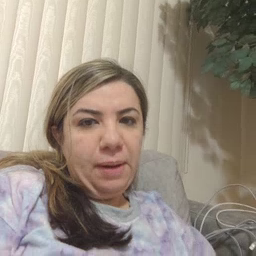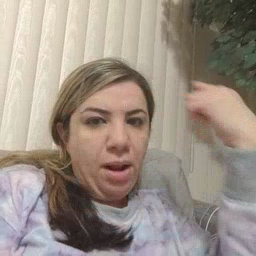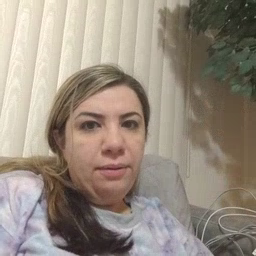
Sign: black